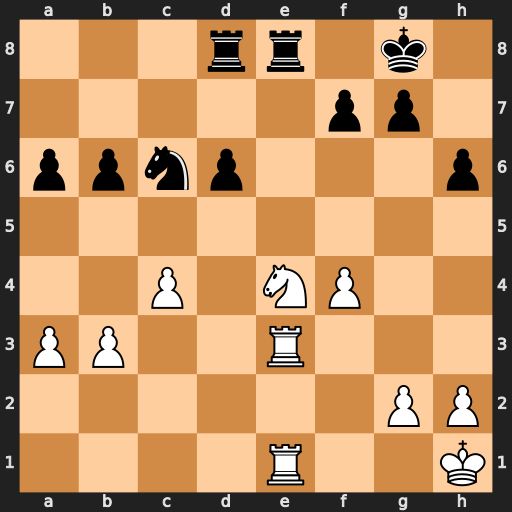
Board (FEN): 3rr1k1/5pp1/ppnp3p/8/2P1NP2/PP2R3/6PP/4R2K
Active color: w
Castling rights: -
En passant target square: -
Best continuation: Nf6+ gxf6 Rxe8+ Rxe8 Rxe8+